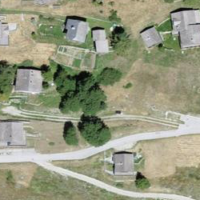
EUNIS habitat code: 55
Species observed at this site:
Echium vulgare